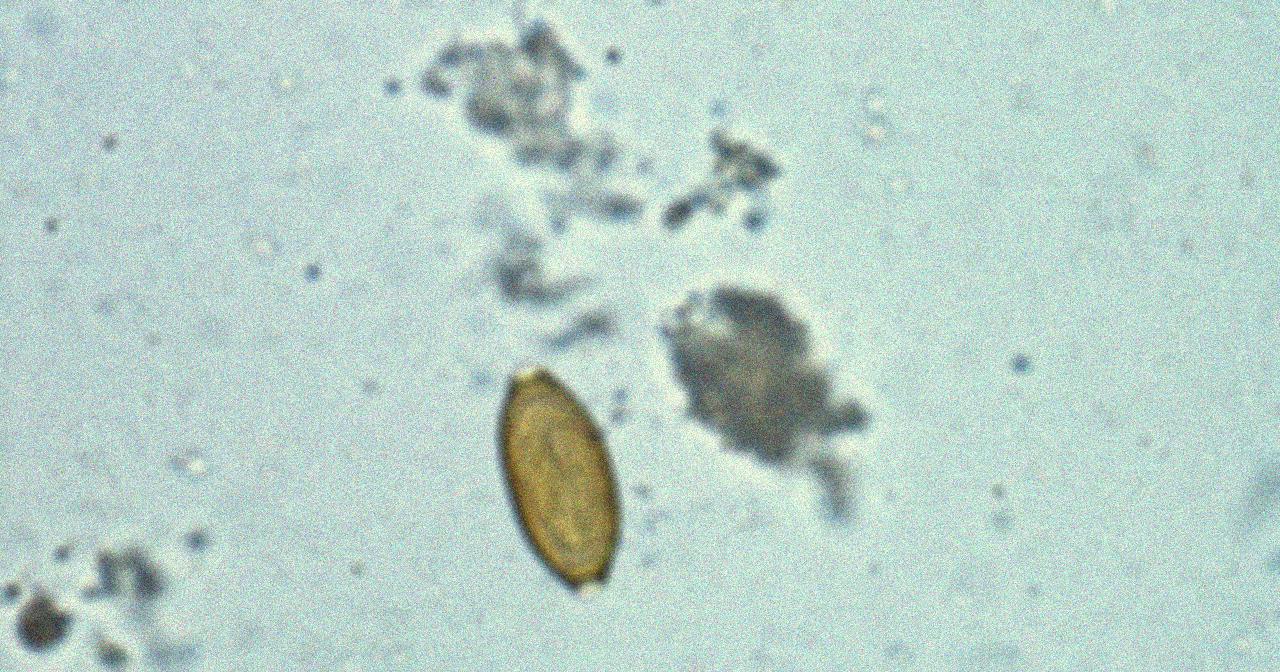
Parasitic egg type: Trichuris trichiura